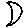
Label: moon